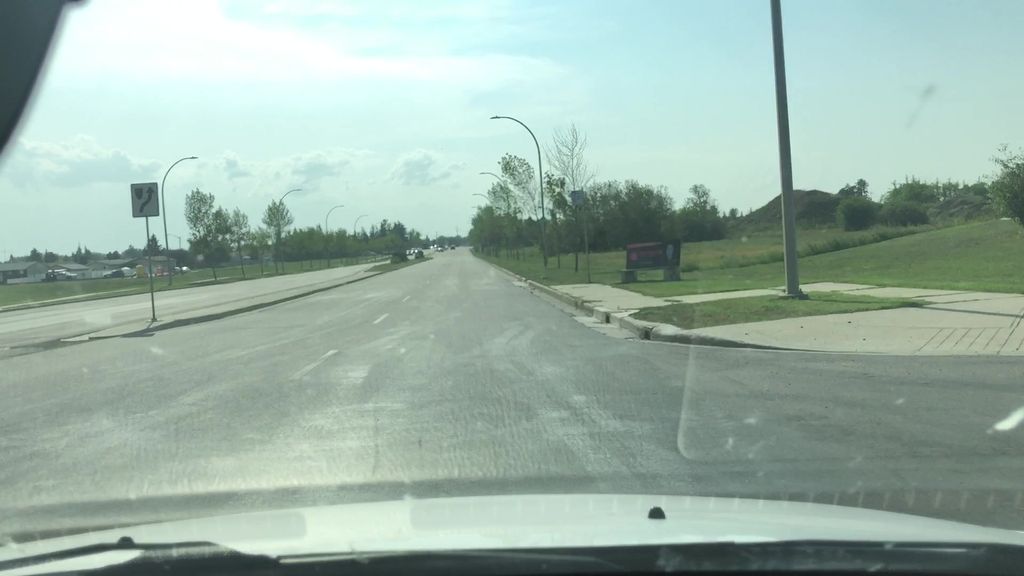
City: edmonton